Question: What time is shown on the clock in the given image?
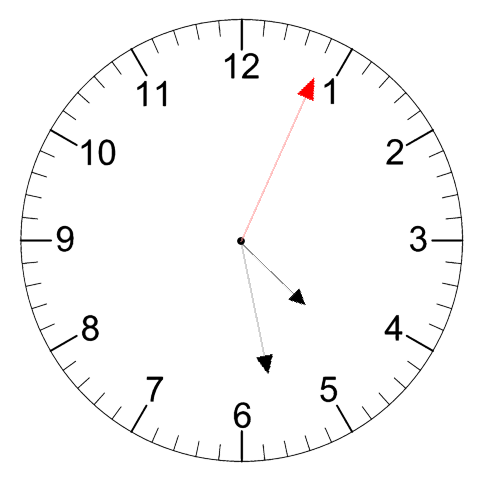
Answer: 04:28:04